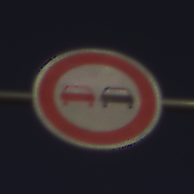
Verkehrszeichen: Ueberholverbot
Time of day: SunriseSunset
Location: Outdoor (Nature)
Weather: Clear
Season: NotSpecified
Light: Natural